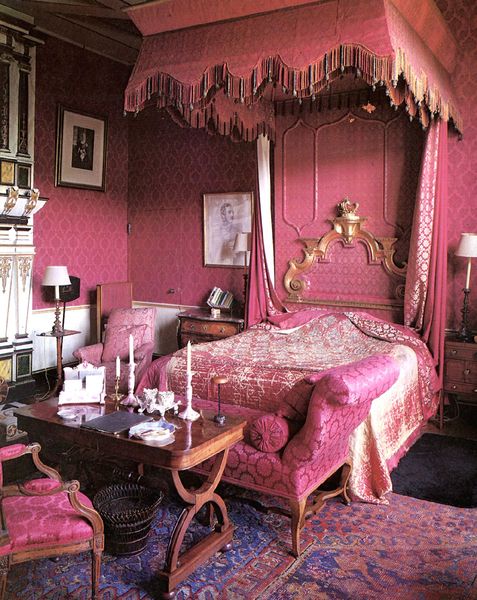
Titel: Hertfordshire, Hatfield House, 1. Geschoss, Seite des Königs und der Königin
Künstler: Robert Cecil
Standort: (GB Hertfordshire) (EU - GB - Hertfordshire)
Schlagwörter: blau, gemälde, lampe, lampen, raum, stuhl, tisch, tür, zimmer, teppich, bild, möbel, vorhang, gold, interieur, sessel, stoffe, decke, rosa, kamin, farbig, bilder, fotos, tapete, kerze, bett, korb, schlafzimmer, kerzen, leuchter, foto, pink, ornamental, tagesdecke, baldachin, chaiselongue, nachttisch, himmelbett, papierkorb, nachttischlampe, girly, versteckte tür, verborgene tür, mobilien